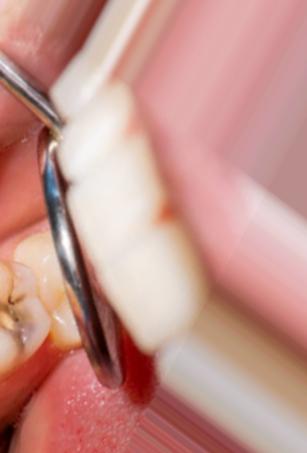
Condition: Caries